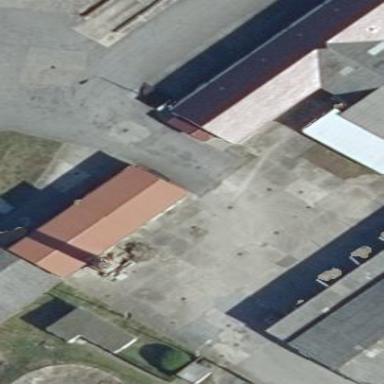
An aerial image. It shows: Industrial building.